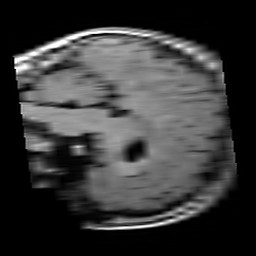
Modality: T1w
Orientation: sagittal
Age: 20
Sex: female
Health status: healthy
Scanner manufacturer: siemens
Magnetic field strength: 3 T
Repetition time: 4.1 s
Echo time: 0.0085 s